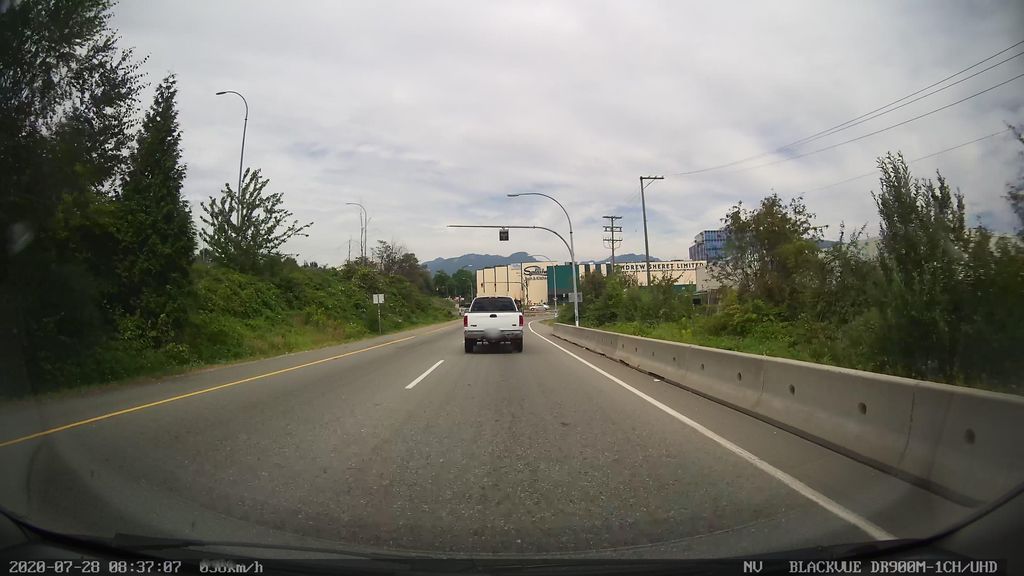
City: vancouver